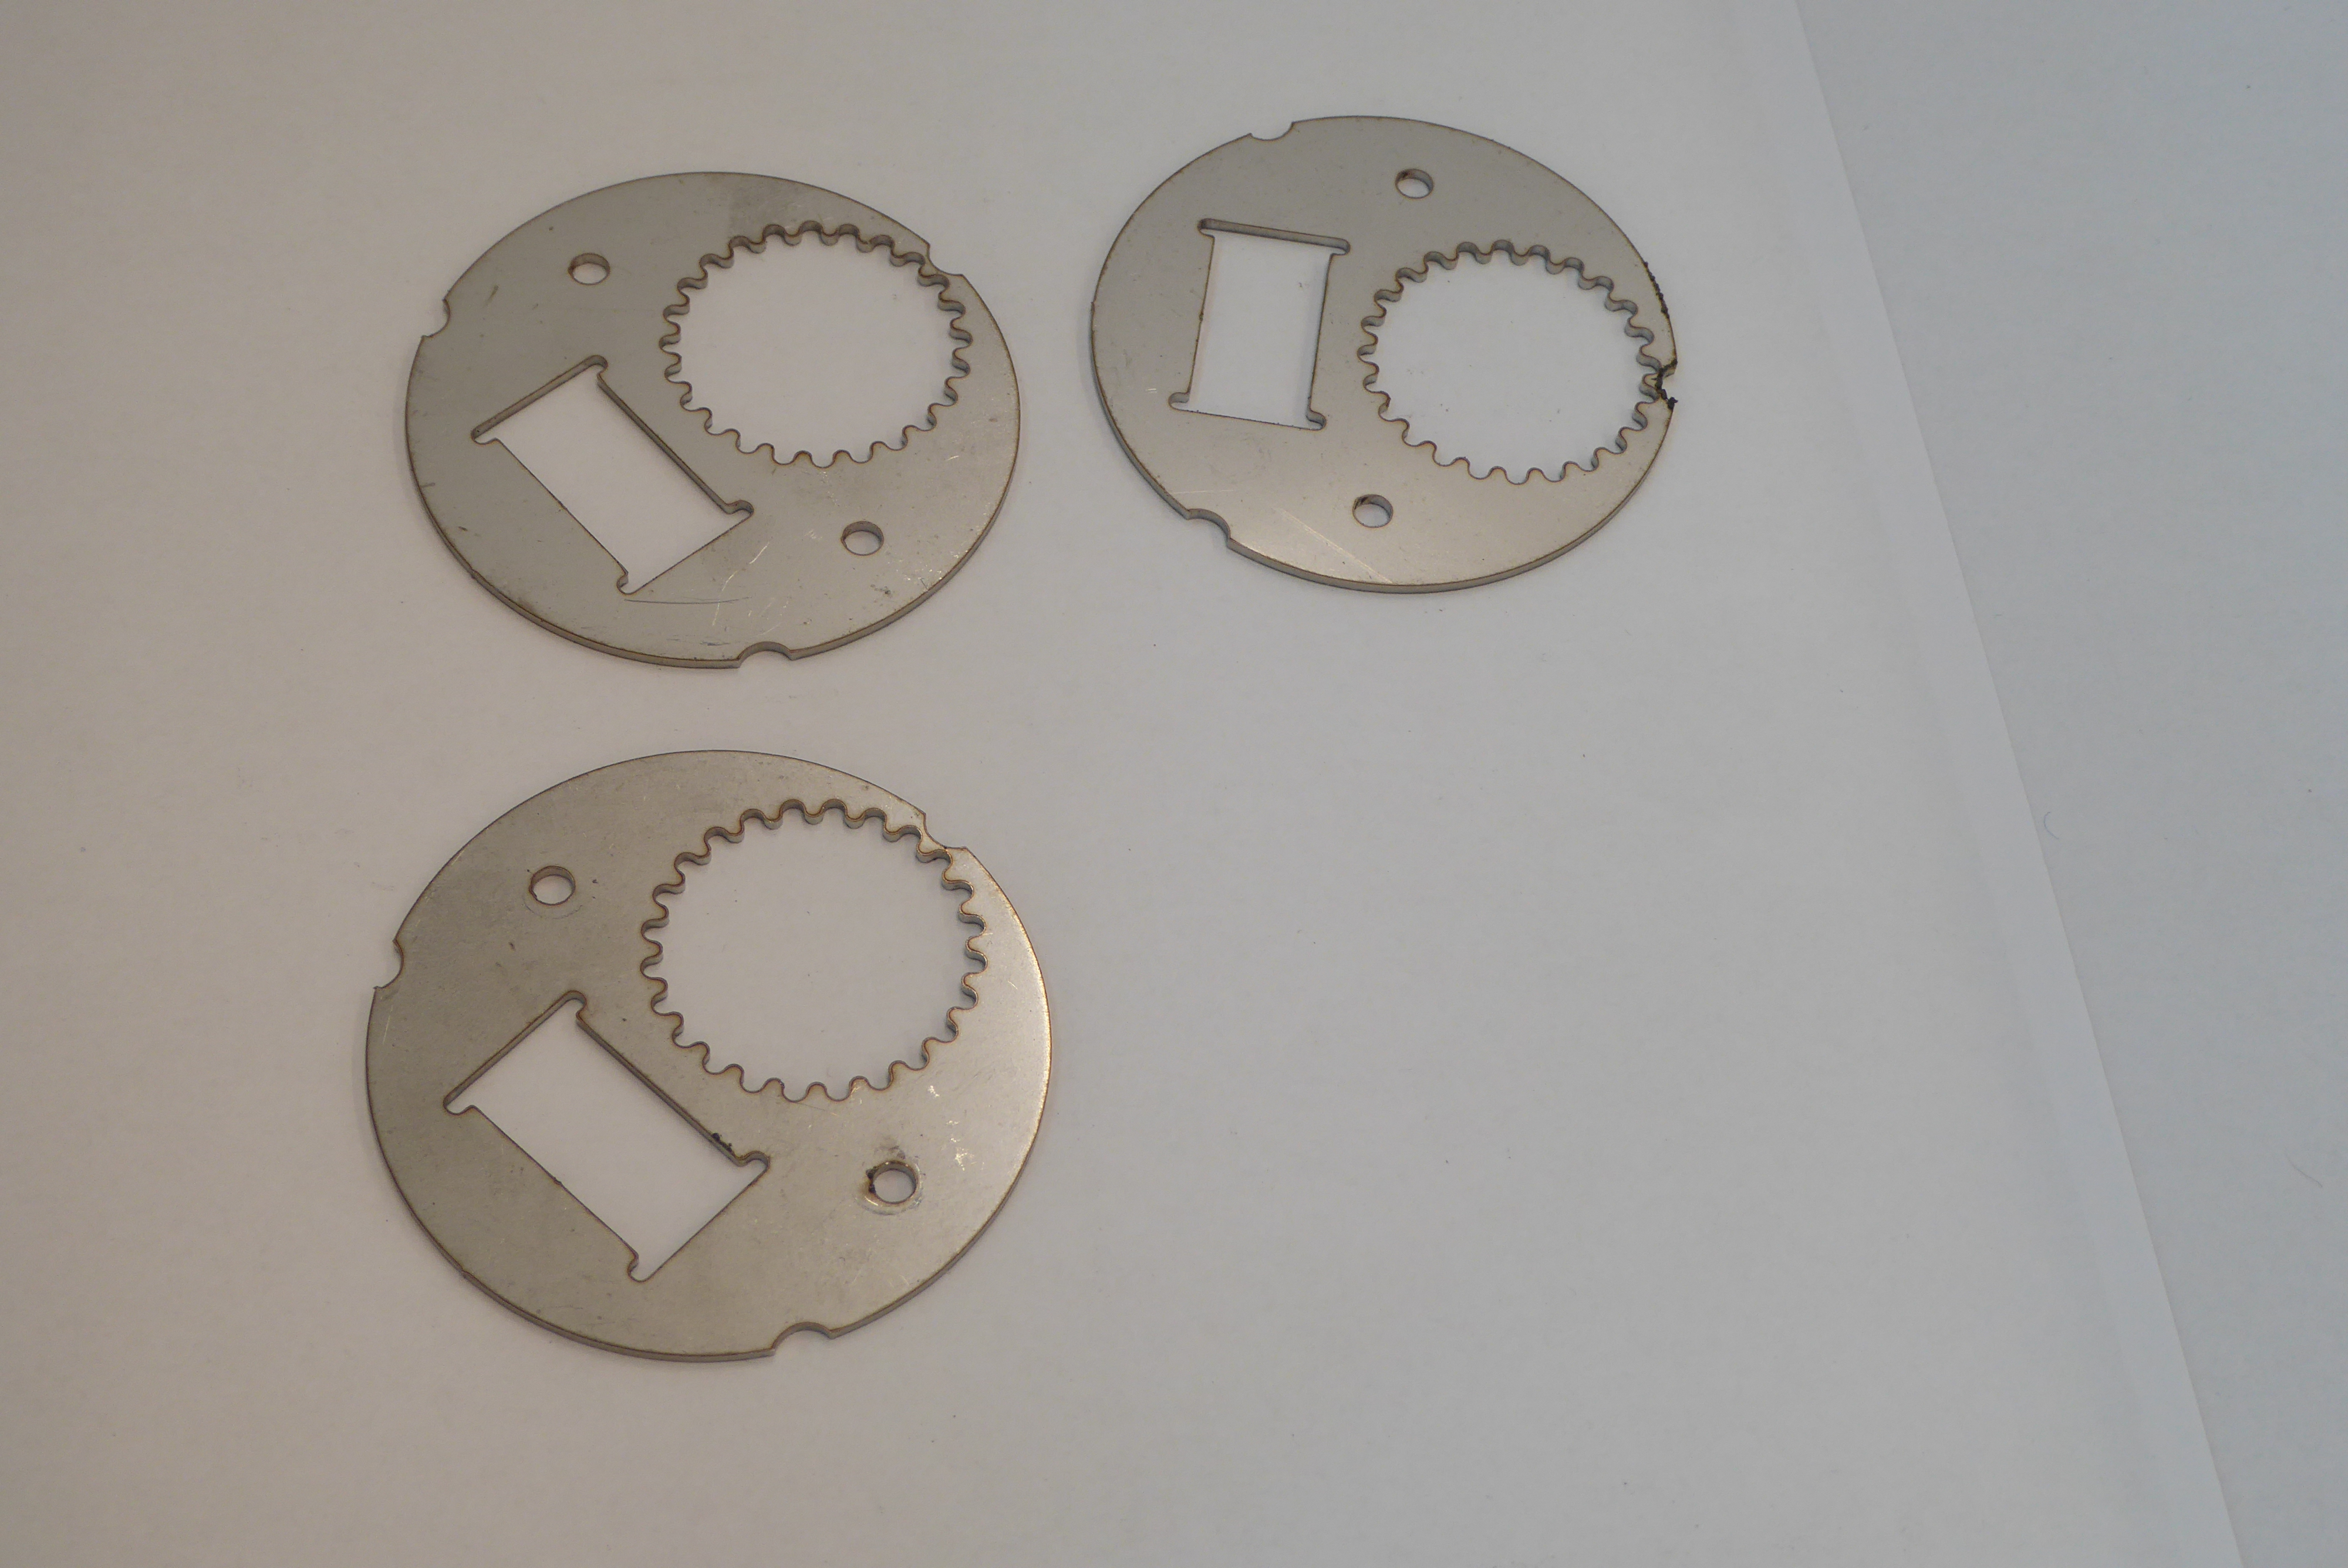
Label: Bottle Opener - Inlay